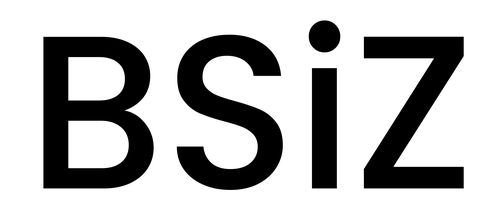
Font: Poppins-Medium